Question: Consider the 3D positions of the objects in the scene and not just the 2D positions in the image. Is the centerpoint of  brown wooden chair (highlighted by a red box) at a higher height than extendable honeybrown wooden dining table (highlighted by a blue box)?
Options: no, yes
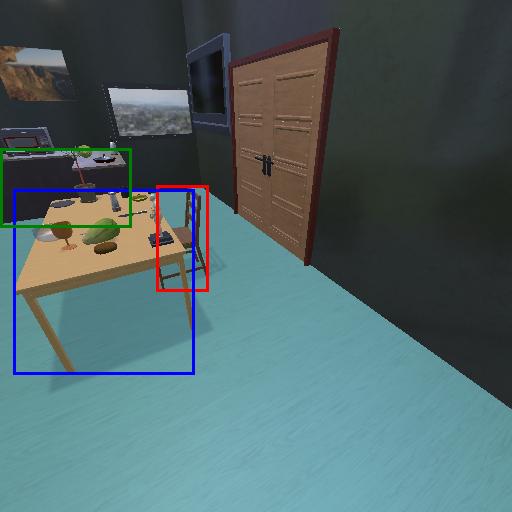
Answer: no